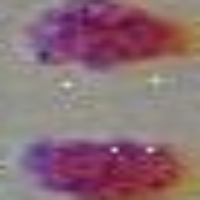
Label: telophase